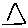
Label: triangle